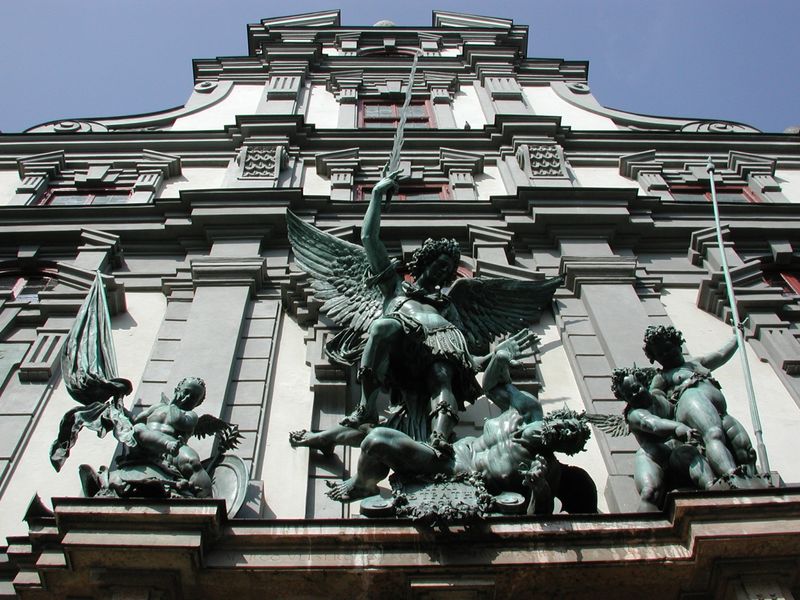
Titel: Hl. Michael als Sieger über Luzifer
Künstler: Hans Reichle
Standort: Augsburg, Zeughaus (EU - D - B)
Schlagwörter: flügel, mann, fenster, gebäude, haus, architektur, mensch, tod, kirche, figur, kind, engel, skulptur, fassade, fahne, figuren, architecture, fight, lanze, ornate, sword, swords, window, green, windows, inschrift, metall, bronze, schild, münchen, schwert, waffen, sieg, triumph, statuen, teufel, angel, angels, man, naked, nude, roman, sky, stone, building, tower, death, metal, gabäude, speer, view, decoration, battle, beard, luzifer, photo, statue, victoria, wings, dead, flag, michael, abstract, cherub, cherubs, ledge, jesus, facade, art, statues, rust, pillar, jesuiten, brinze, hercules, st. michael, photograph, leg, sculptures, copper, dying, spear, attack, lance, up, defeat, gargoyle, stonework, stautes, guardians, gargoles, irnate